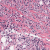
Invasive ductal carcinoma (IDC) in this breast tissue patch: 1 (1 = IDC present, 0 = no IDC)